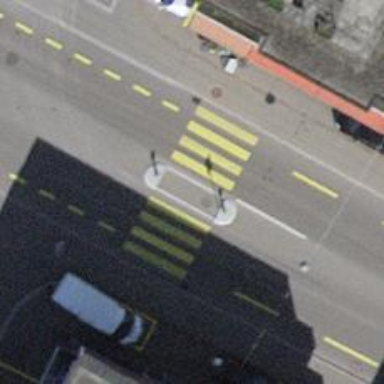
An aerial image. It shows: Marked footway crossing with asphalt surface and crossing island.